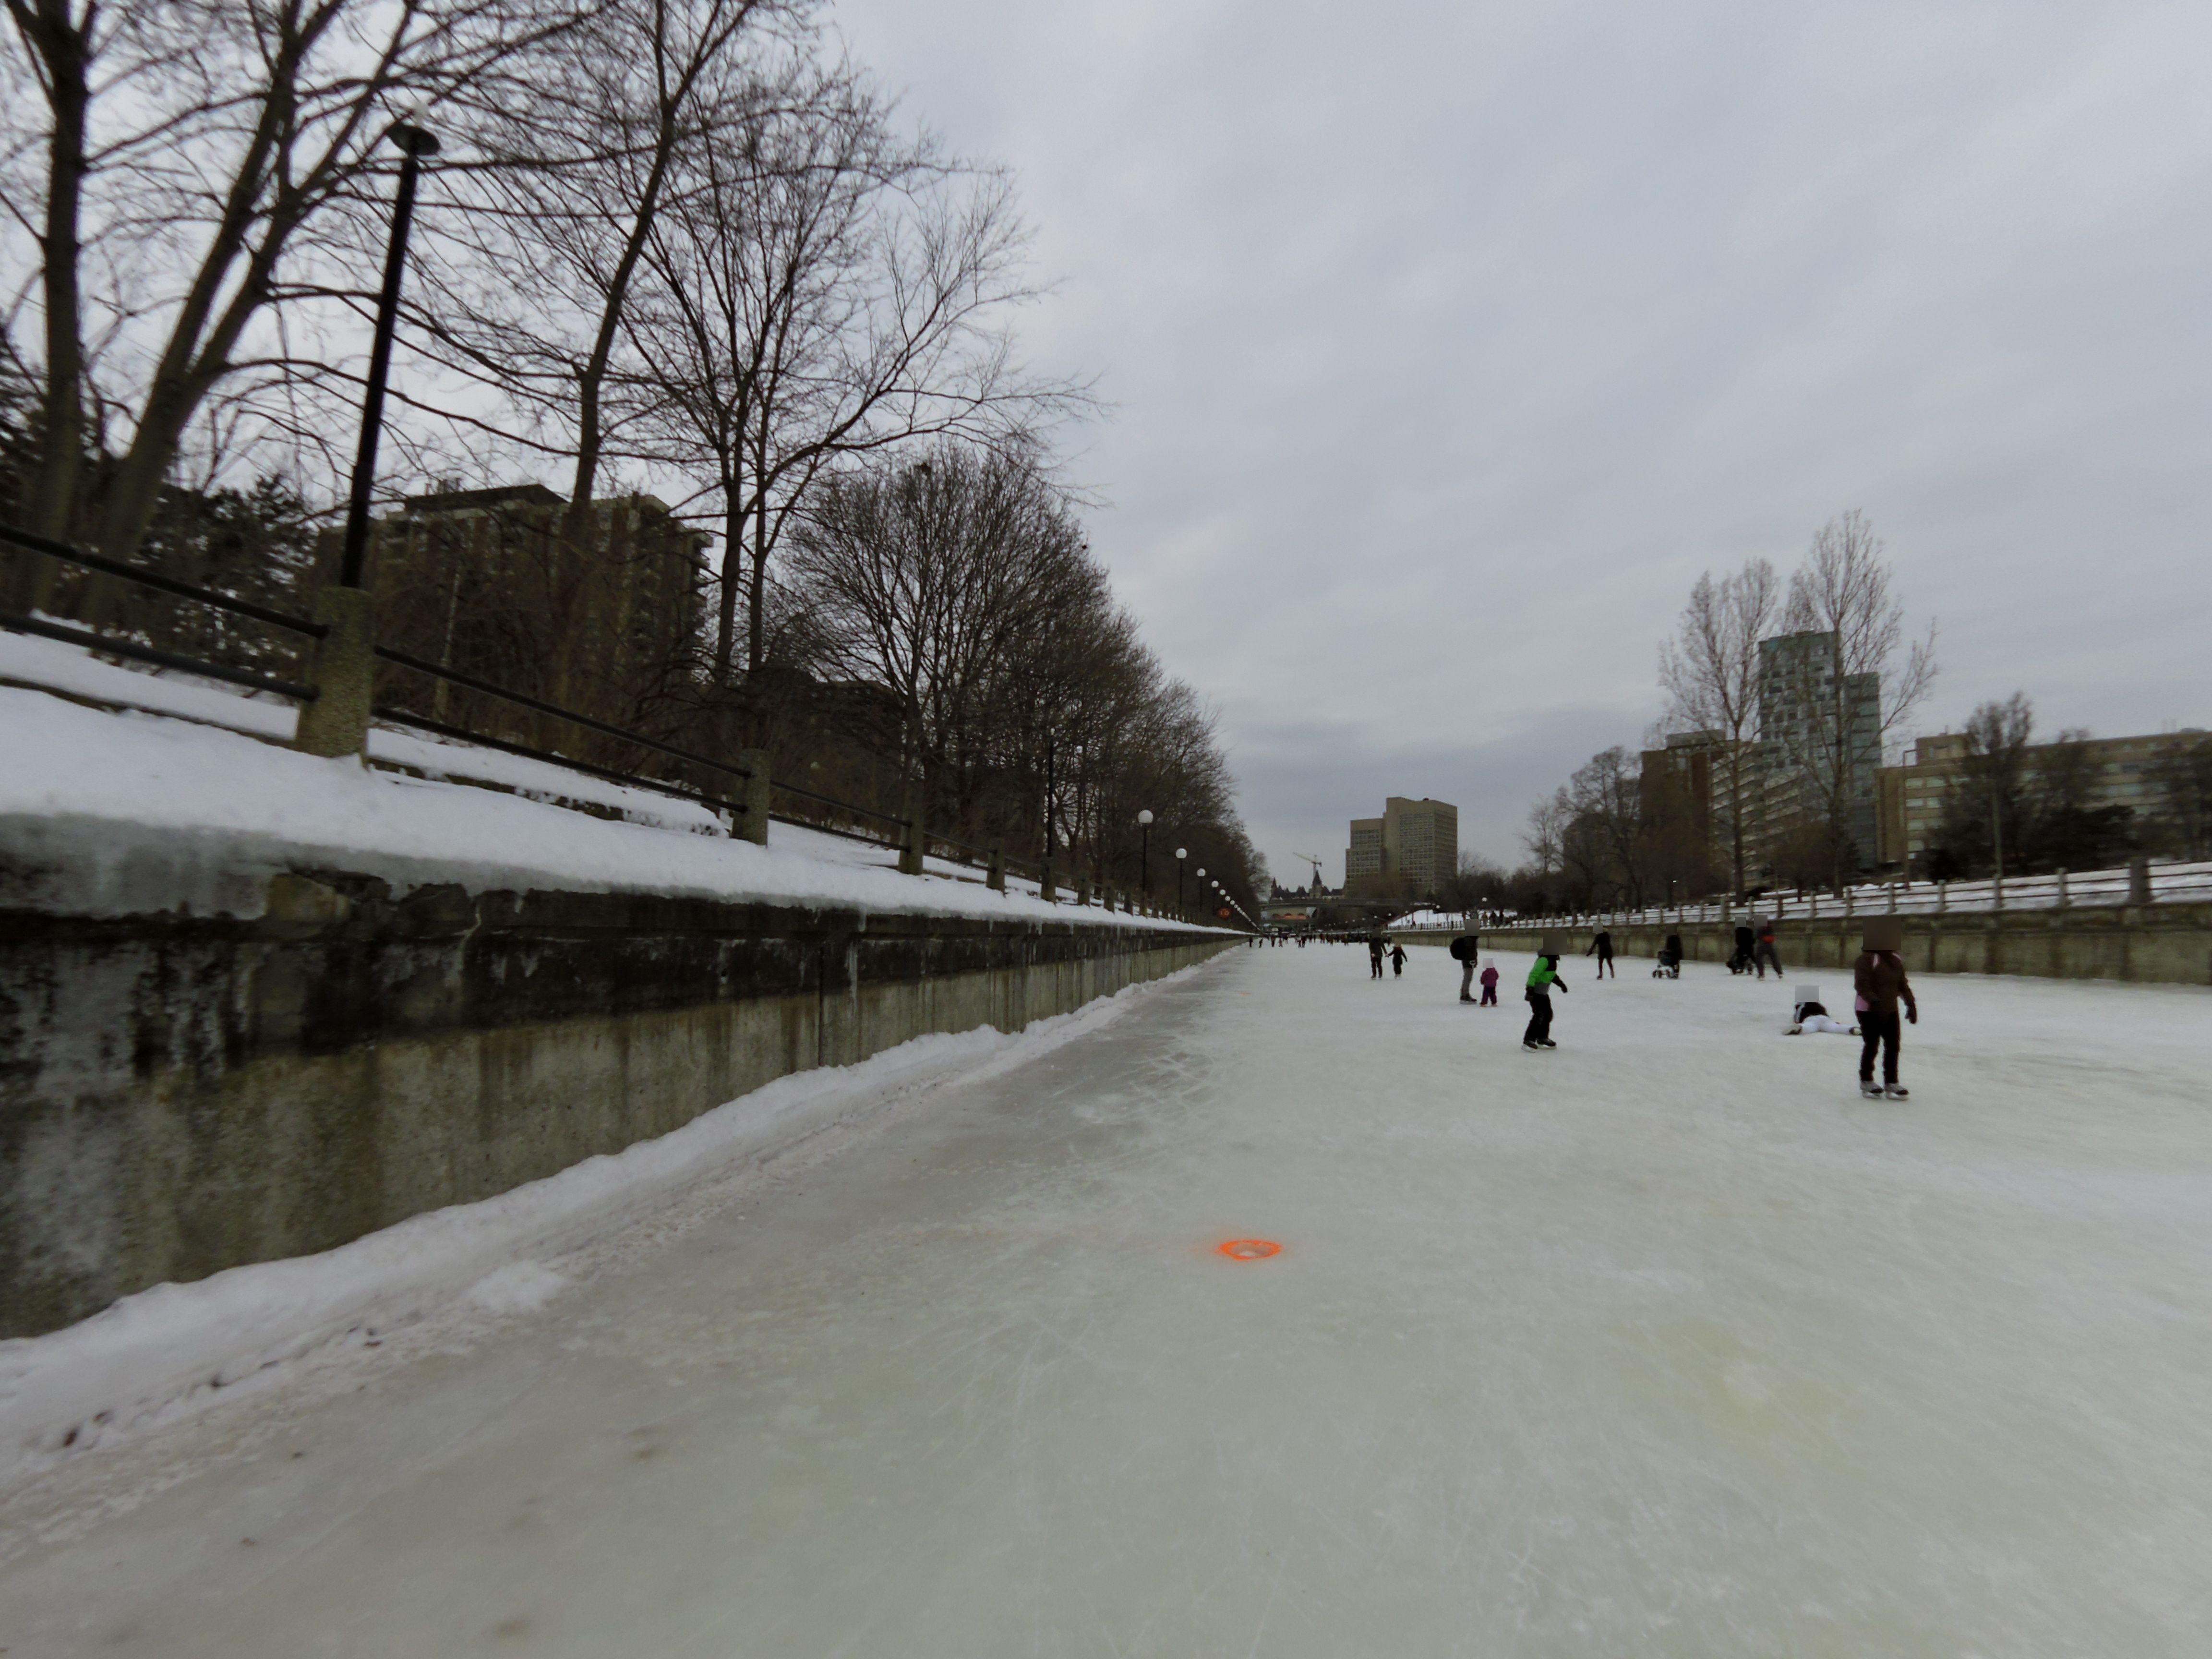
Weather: snowy
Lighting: day
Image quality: slightly poor
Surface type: walking surface
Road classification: footway, steps
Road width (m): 2
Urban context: urban centre
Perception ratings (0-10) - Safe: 8.6, Lively: 3.16, Beautiful: 8.38, Boring: 5.54, Depressing: 1.49, Wealthy: 6.78